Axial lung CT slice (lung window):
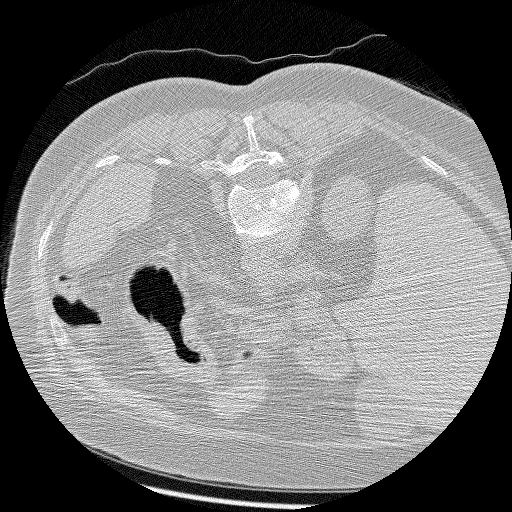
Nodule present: no